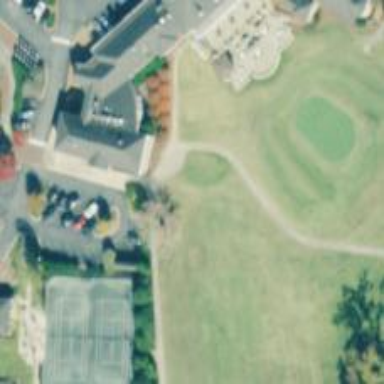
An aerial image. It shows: Path for both roads and golfers.